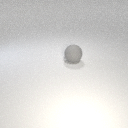
large gray rubber sphere